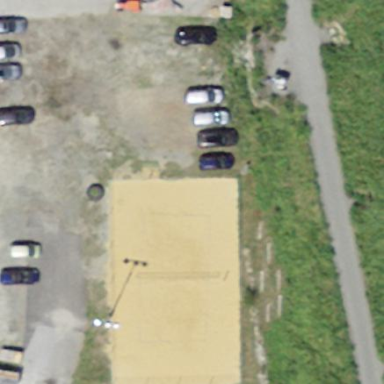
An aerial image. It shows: Beach volleyball pitch for leisure activities.